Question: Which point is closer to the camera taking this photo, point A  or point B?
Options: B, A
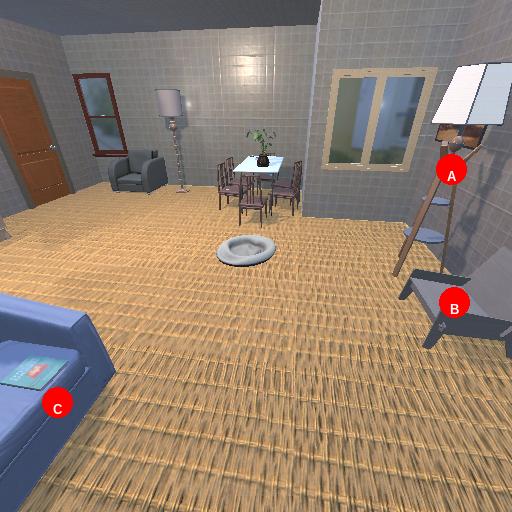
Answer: B